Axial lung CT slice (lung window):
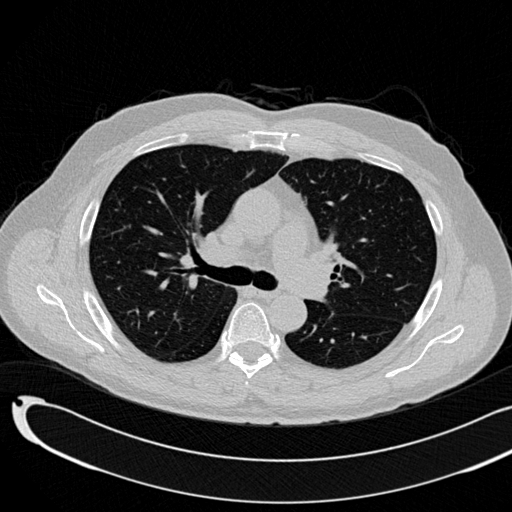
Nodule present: no